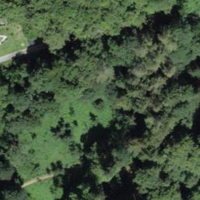
EUNIS habitat code: 41
Species observed at this site:
Stachys recta
Dioscorea communis